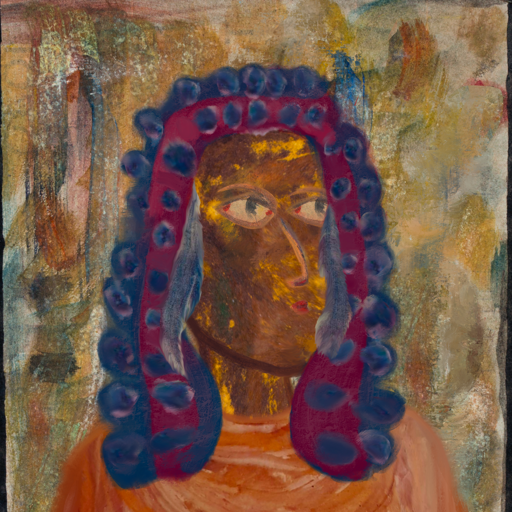
Background: Pipe, Head And Neck Side: Comrade, Face Side: GypsyMother, Bust: Pious_Lady, Hair Side: Hill_Girl, Head Accessory: Blank, Second Necklace: Blank, Necklace: Blank, Baby: Blank